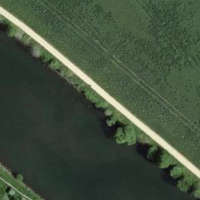
EUNIS habitat code: 52
Species observed at this site:
Chroicocephalus ridibundus
Phalacrocorax carbo
Rhamnus cathartica
Agrimonia eupatoria
Grus grus
Cygnus olor
Anas platyrhynchos
Mergus merganser
Lanius collurio
Motacilla alba